【题型】解答题　【知识点】平面几何　【难度】easy
已知$A$、$C$、$E$为$\odot O$上的点，且$\overset{\frown}{AC}=\overset{\frown}{CE}$，$AB$为$\odot O$的直径，$CD \perp AB$于点$D$．

\vspace{3pt}
\noindent
(1)求证：$AE=2CD$；

(2)若$BD=1$，$AE=4$，求$AC$的长．
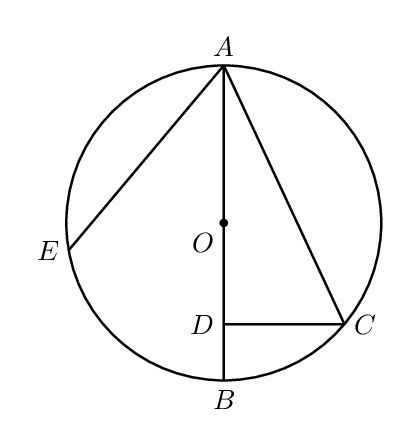
【解答】
\vspace{8pt}
\noindent
\textbf{【答案】}
(1)证明见解析；

(2)$2\sqrt{5}$

\vspace{3pt}
\noindent
\textbf{【分析】}本题考查垂径定理、三角形全等判定与性质、勾股定理：

(1) 连接$CO$并延长交$AE$于点$M$，根据垂径定理可得$CM \perp AE$，$AM=EM$，再证明$\triangle OAM \cong \triangle OCD$可得$AM=CD$，由此即可得到结论；

(2) 设$\odot O$的半径为$R$，在$\text{Rt}\triangle AOM$中根据勾股定理列出方程求出$R$，在$\text{Rt}\triangle ACM$中，根据勾股定理求出$AC$．

\vspace{5pt}
\noindent
\textbf{【详解】}
(1) 证明：连接$CO$并延长交$AE$于点$M$，

\noindent
$\because \overset{\frown}{AC}=\overset{\frown}{CE}$，

$\therefore CM \perp AE$，$AM=EM$，

\noindent
在$\triangle OAM$和$\triangle OCD$中，

\(
\begin{cases}
\angle AOM = \angle COD \\
\angle AMO = \angle CDO \\
OA = OC
\end{cases}
\)

$\therefore \triangle OAM \cong \triangle OCD$，

$\therefore AM = CD$，

$\therefore AE = 2CD$；

\vspace{5pt}
(2) 解：设$\odot O$的半径为$R$，则$OD = R-1$，$OA = R$，

\noindent
$\because CM \perp AE$，$AE = 4$，

$\therefore AM = 2$，

\noindent
在$\text{Rt}\triangle AOM$中，$R^2 = 2^2 + (R-1)^2$，

\noindent
解得$R = \dfrac{5}{2}$，
$\therefore OM = R-1 = \dfrac{3}{2}$，

\noindent
$\therefore CM = \dfrac{5}{2} + \dfrac{3}{2} = 4$，

\noindent
$\therefore AC = \sqrt{AM^2 + CM^2} = \sqrt{2^2 + 4^2} = 2\sqrt{5}$．
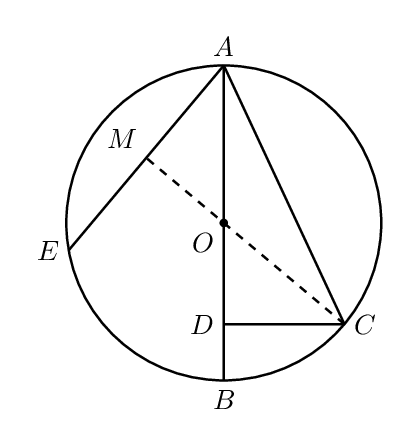